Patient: sex M, age 58
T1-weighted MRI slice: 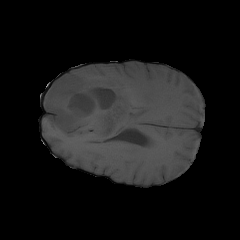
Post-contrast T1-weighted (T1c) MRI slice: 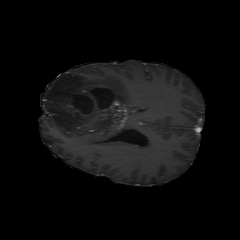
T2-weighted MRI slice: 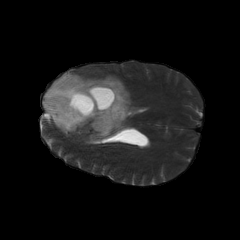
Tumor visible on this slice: yes
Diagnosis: Astrocytoma, IDH-mutant
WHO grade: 4